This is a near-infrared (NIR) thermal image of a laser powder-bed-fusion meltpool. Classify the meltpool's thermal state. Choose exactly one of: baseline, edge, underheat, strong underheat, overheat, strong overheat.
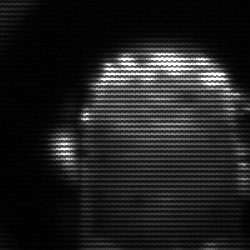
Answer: baseline